Interaction volume radius: 10 \u00c5
Interaction volume height: 45 \u00c5
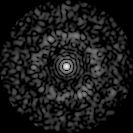
Disorder parameter: 0.8337